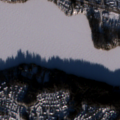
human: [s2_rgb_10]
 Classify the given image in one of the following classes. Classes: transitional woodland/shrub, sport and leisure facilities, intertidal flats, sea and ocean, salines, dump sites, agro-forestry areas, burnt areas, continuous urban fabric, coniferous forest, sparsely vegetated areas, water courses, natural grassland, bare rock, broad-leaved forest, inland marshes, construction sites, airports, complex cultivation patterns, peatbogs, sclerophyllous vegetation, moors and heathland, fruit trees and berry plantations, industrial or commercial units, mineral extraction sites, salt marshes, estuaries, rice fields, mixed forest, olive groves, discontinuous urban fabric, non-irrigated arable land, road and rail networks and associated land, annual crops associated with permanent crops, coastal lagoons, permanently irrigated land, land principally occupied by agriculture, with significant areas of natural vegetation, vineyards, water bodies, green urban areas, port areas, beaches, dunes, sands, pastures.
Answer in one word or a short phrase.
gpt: discontinuous urban fabric, industrial or commercial units, coniferous forest, water bodies